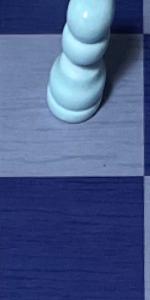
Label: Empty